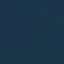
Label: SeaLake